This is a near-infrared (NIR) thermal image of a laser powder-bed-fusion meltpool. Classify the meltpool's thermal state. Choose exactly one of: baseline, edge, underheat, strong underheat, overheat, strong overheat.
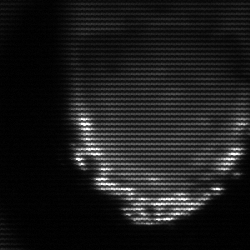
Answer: edge